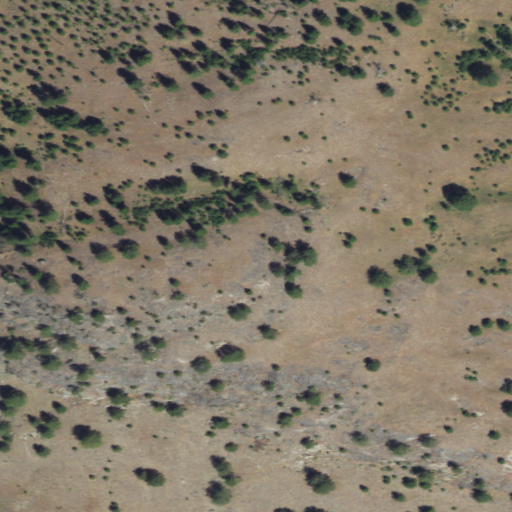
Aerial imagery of ridge(s) in Washington named Fourth of July Ridge containing shrub and grassland